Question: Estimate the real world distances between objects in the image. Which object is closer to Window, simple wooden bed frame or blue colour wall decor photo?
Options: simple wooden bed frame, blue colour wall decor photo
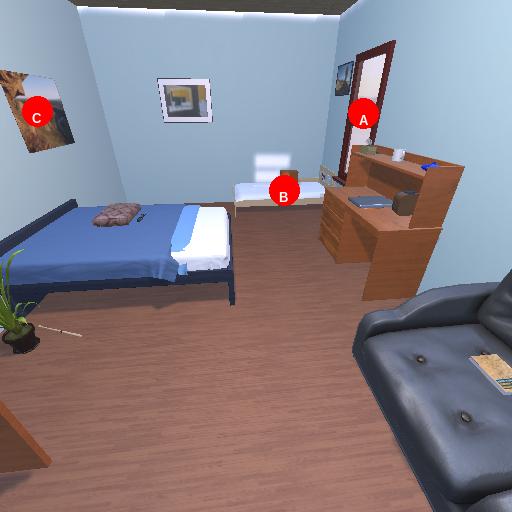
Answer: simple wooden bed frame